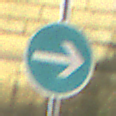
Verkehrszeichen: VorgeschriebeneFahrtrichtungHierRechts
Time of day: Midday
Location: Outdoor (Urban)
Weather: Clear
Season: NotSpecified
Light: Natural